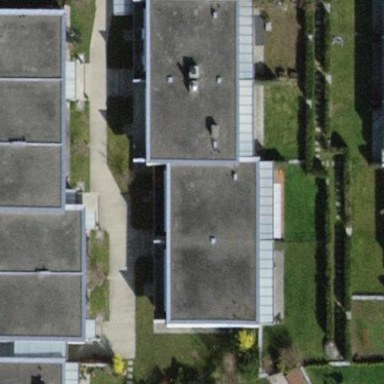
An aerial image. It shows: Terrace building.